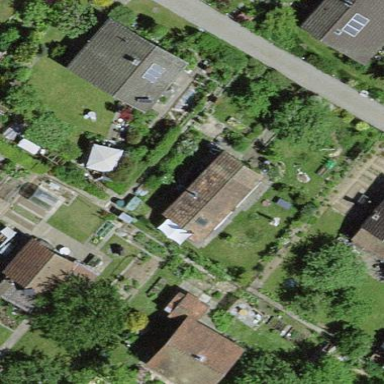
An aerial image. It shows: Bungalow.